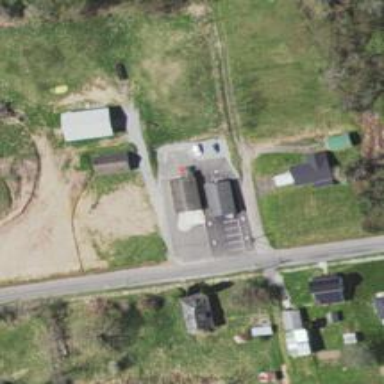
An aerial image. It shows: Post office.